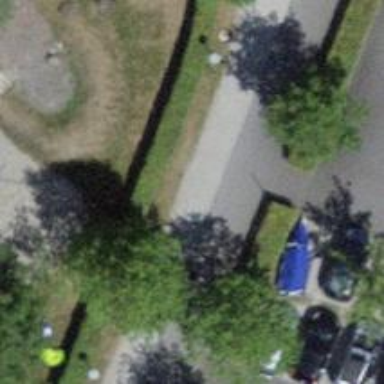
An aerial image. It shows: Footway with cycle lane on the left side.